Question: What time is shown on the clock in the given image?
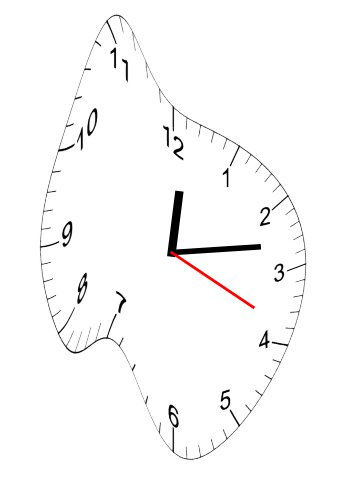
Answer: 12:13:19